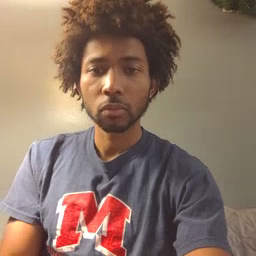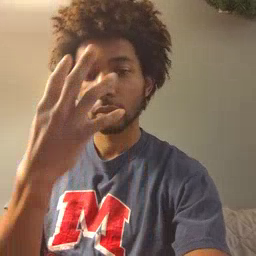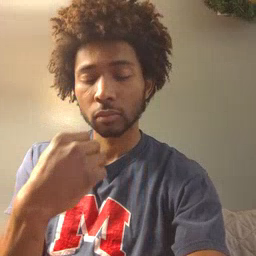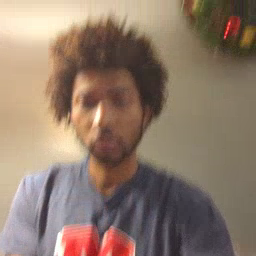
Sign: sleep